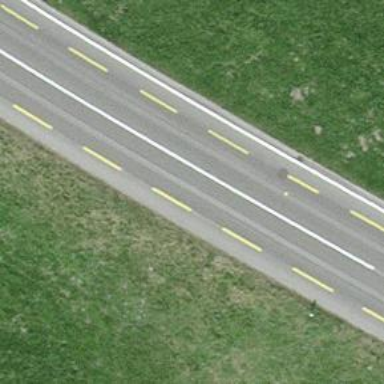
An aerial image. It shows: Tertiary road with asphalt surface. There is lane for cyclists on both sides of the road.